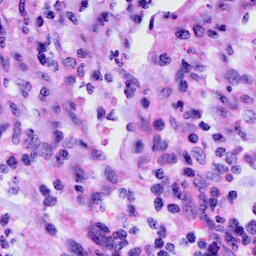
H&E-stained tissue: Cervix